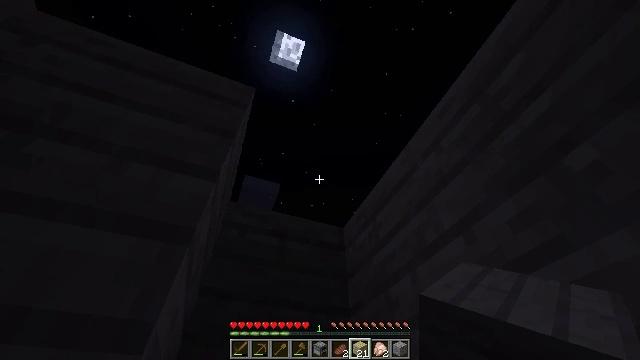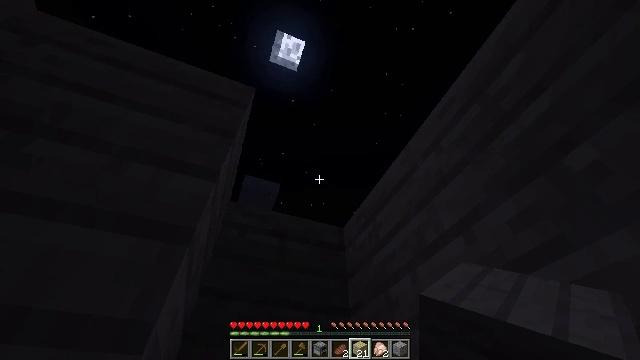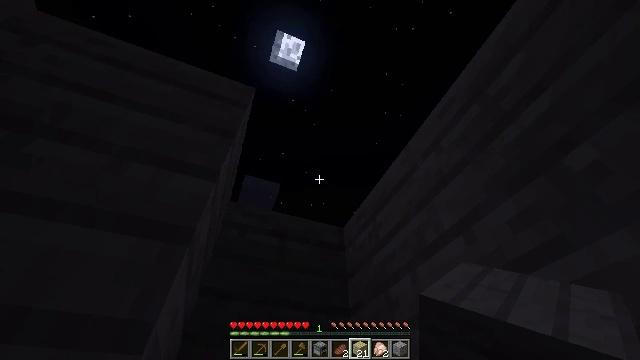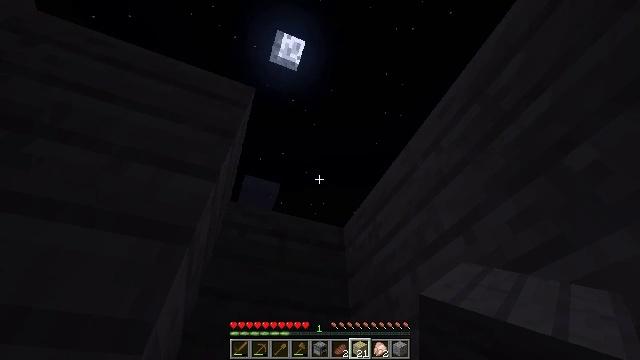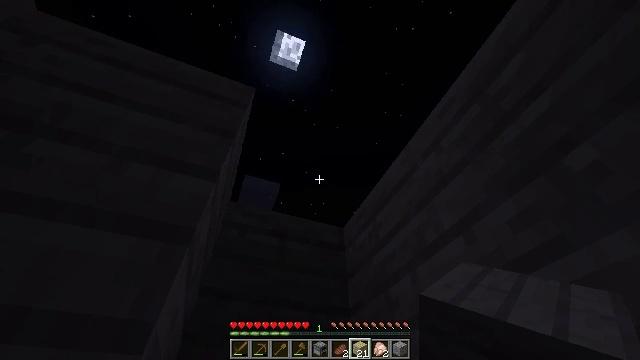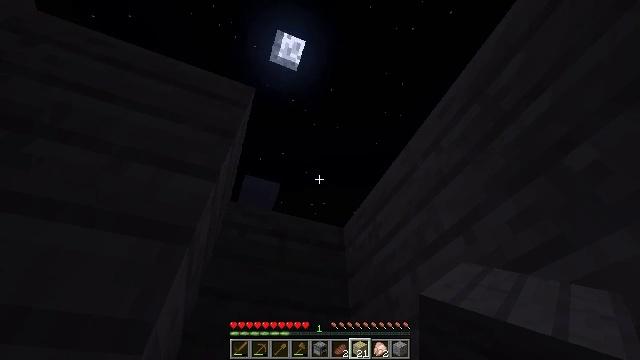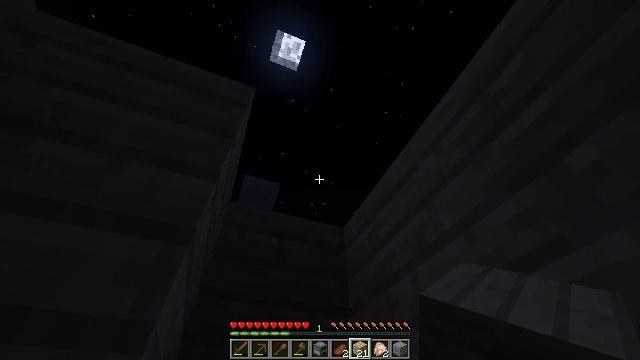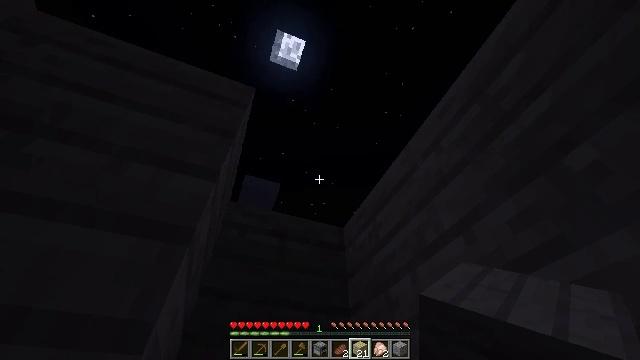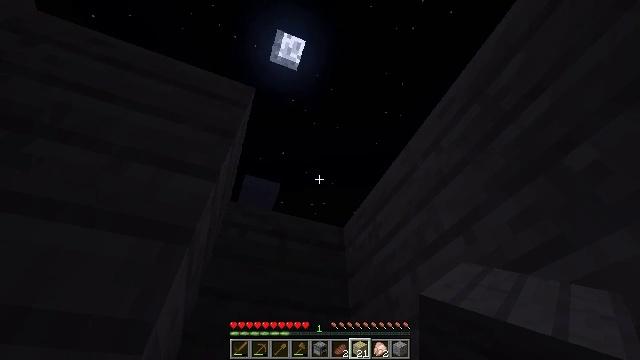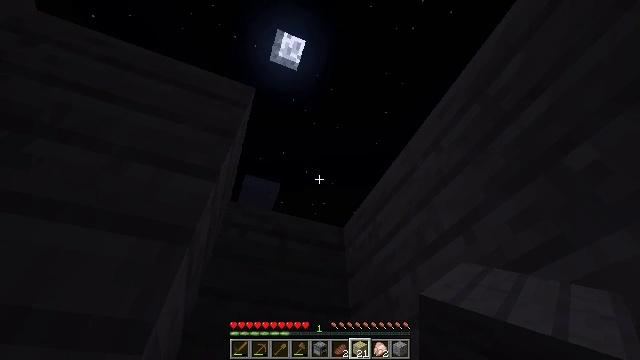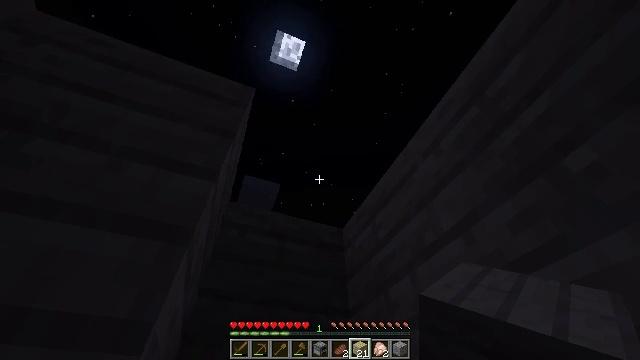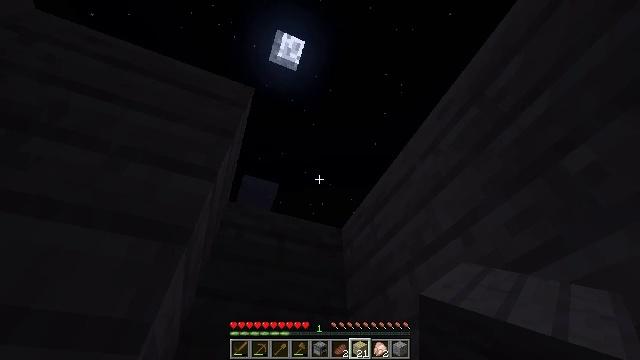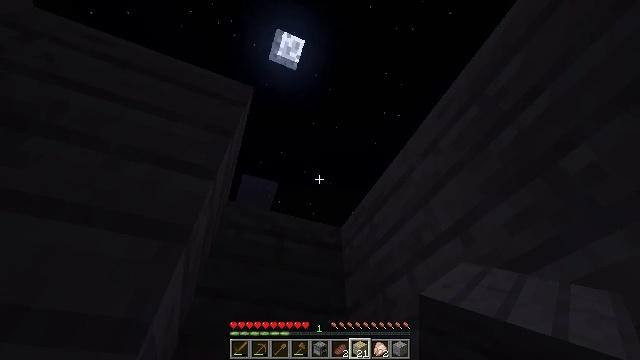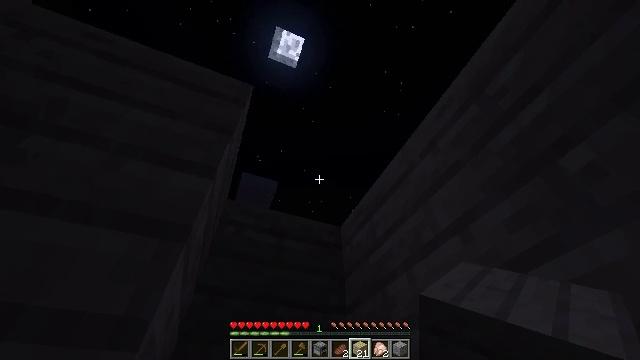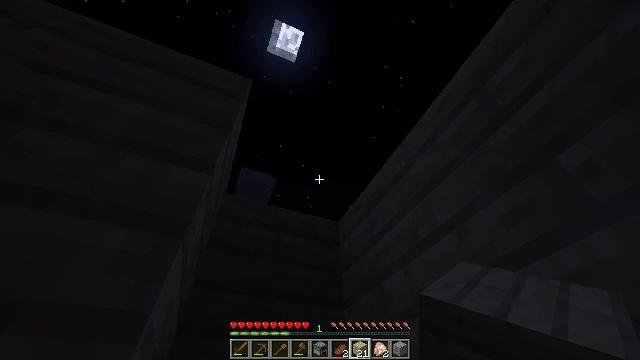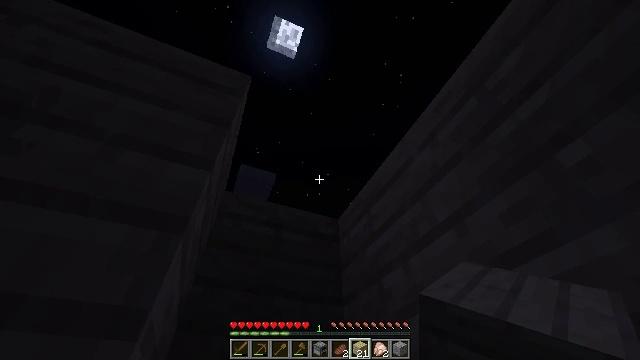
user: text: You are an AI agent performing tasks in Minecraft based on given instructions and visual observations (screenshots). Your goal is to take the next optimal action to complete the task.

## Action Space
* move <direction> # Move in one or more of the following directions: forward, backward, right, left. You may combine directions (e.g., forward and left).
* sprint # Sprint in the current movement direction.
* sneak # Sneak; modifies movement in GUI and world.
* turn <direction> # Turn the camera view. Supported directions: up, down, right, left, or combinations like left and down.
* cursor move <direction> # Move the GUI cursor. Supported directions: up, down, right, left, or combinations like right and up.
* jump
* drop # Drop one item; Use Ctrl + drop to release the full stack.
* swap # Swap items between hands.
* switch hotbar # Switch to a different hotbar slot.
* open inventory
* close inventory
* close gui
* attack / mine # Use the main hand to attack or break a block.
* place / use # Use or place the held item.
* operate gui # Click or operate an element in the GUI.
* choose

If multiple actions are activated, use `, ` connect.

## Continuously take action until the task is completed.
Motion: motion action
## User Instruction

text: Remove birch planks to collect them.
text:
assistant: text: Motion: no_op
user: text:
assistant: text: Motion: no_op
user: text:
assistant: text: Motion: no_op
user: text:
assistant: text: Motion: no_op
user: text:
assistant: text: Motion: no_op
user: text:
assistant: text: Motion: no_op
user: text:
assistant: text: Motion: no_op
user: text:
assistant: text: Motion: no_op
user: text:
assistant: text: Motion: no_op
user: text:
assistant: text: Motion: no_op
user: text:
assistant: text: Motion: no_op
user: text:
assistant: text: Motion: no_op
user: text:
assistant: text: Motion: no_op
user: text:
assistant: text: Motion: turn down
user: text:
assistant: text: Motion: no_op
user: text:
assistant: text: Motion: no_op
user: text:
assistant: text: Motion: no_op
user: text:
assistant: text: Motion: no_op
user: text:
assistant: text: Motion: no_op
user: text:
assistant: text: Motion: no_op
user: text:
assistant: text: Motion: no_op
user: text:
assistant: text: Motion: no_op
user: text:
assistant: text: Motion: no_op
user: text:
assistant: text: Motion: no_op
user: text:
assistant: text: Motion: no_op
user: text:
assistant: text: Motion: no_op
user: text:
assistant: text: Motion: no_op
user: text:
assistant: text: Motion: no_op
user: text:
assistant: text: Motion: no_op
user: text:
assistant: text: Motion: no_op